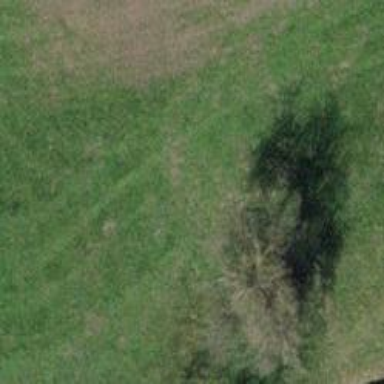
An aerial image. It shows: Beautiful tree in nature.